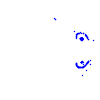
Particle: kaon